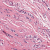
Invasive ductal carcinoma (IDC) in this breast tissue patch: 1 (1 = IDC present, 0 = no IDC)